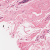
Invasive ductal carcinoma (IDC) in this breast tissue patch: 0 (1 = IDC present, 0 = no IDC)